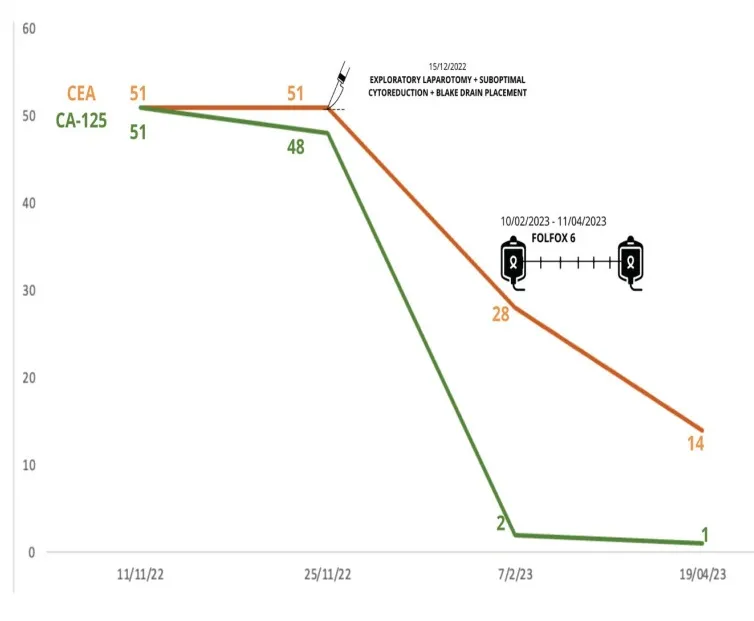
Tumour markers changes through surgery and chemotherapy with FOLFOX 6.
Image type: chart (chart)